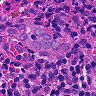
Metastatic tissue present: yes